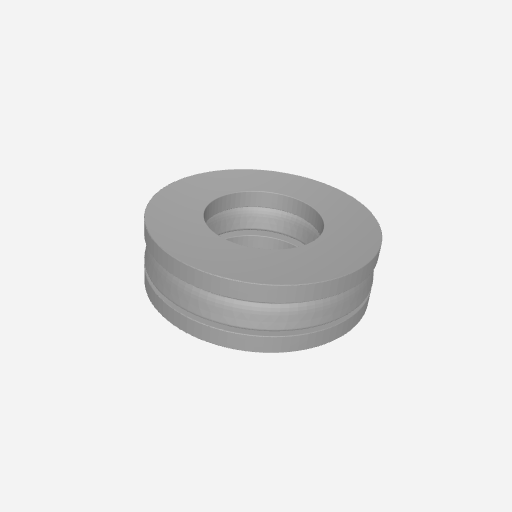
Part: ThrustBearing8ID